Question: I have a MySql table with daily stock market data in the following order:
'''
_date, _opening_price, _high_price, _low_price, _close_price
'''
I'm trying to transform this data into weekly data by using:
'''
SELECT
MAX(_date) AS _date,
WEEK(_date) AS weeknum,
_opening_price,
MAX(_high_price) AS _high_price,
MIN(_low_price) AS _low_price,
_closing_price
FROM myTable
GROUP BY weeknum ORDER BY _date;
'''
How do I select _opening_price so that it is the first _opening_price from within that week's daily data? Likewise, how do I select _closing_price so that it is the last _closing_price within the week's daily data?
Here's an example:

For week ending 2007-01-05, the opening_price should be taken from 2007-01-03 (red) and the closing price should be taken from 2007-01-05 (green). Similarly, for week ending on 2007-01-12, opening price should be from 2007-01-08 and closing price from 2007-01-12.
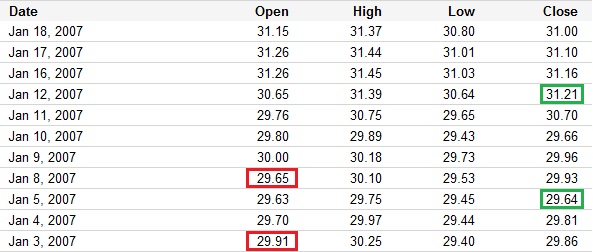
Answer: Try this solution:
'''
SELECT
MAX(a._date) weekending,
MAX(CASE WHEN a._date = b.mindate THEN a._opening_price END) openingprice,
MAX(CASE WHEN a._date = b.maxdate THEN a._closing_price END) closingprice
FROM myTable a
INNER JOIN
(
SELECT
CONCAT(YEAR(_date), '-', WEEK(_date)) weeknum,
MIN(_date) mindate,
MAX(_date) maxdate
FROM myTable
GROUP BY weeknum
) b ON a._date IN (b.mindate, b.maxdate)
GROUP BY b.weeknum
'''